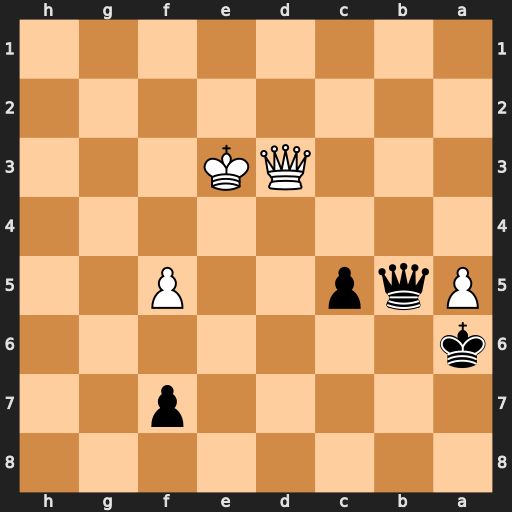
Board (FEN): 8/5p2/k7/Pqp2P2/8/3QK3/8/8
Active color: b
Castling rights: -
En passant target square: -
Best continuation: Qxd3+ Kxd3 Kxa5 Kc4 Kb6